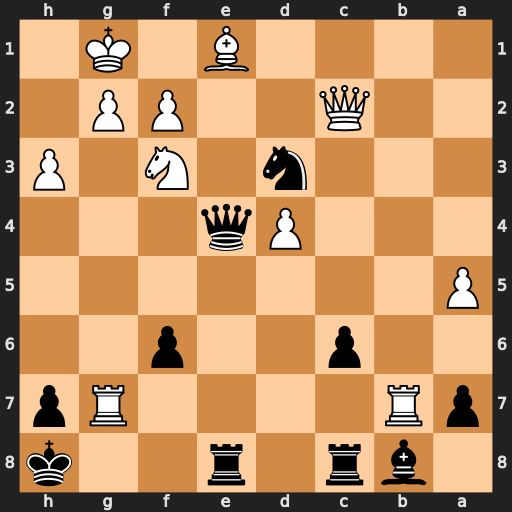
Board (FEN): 1br1r2k/pR4Rp/2p2p2/P7/3Pq3/3n1N1P/2Q2PP1/4B1K1
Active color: b
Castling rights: -
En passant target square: -
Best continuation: Qxe1+ Nxe1 Rxe1#